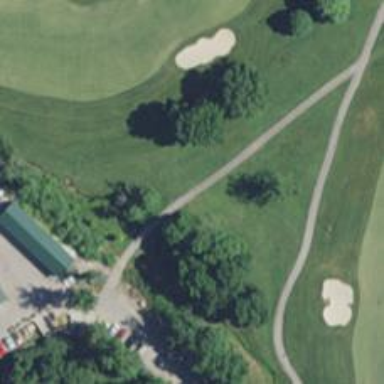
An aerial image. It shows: Driveway serving as golf cart path.